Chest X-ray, PA view. Patient: 42 years old, sex F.
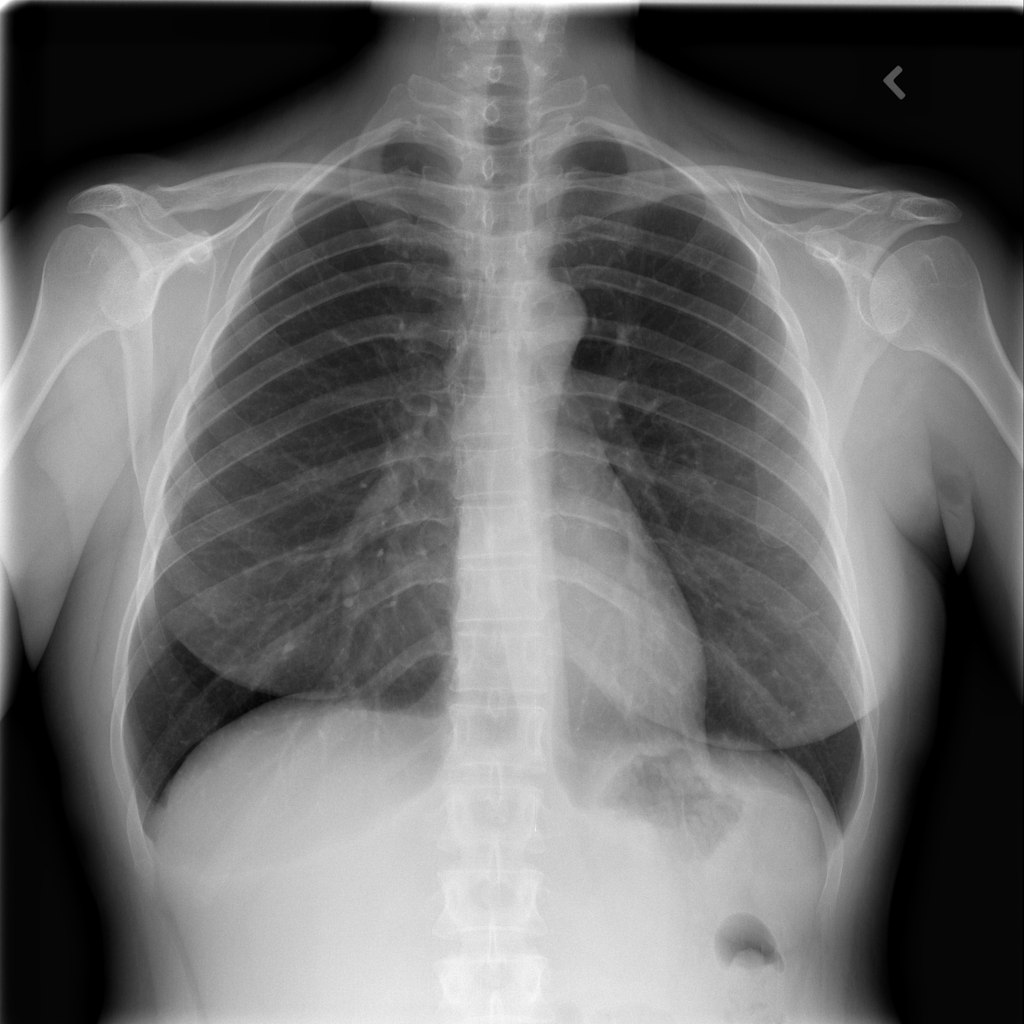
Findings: No Finding